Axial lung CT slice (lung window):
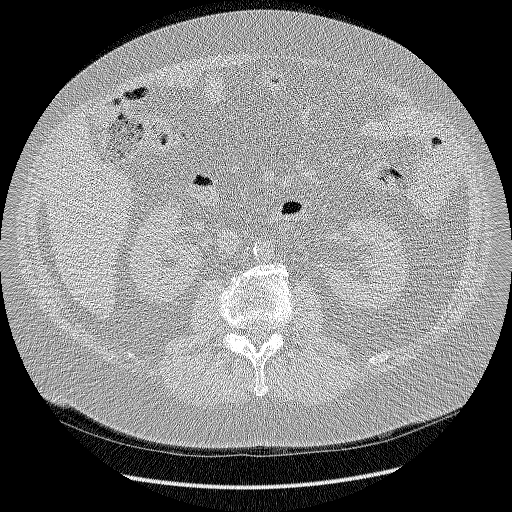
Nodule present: no